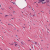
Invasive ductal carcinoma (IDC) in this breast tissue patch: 0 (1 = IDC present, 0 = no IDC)